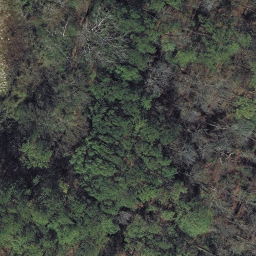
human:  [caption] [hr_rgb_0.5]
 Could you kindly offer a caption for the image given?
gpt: There are some withered trees in the forest .

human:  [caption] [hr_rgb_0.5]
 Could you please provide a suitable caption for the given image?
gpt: Lots of trees in the forest .

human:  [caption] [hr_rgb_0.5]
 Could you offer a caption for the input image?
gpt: It is a dense forest with green and grey plants .

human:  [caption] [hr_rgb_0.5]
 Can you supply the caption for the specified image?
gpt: This is a forest with green and grey plants .

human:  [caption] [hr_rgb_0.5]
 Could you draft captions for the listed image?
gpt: Lots of green and grey plants in the forest .